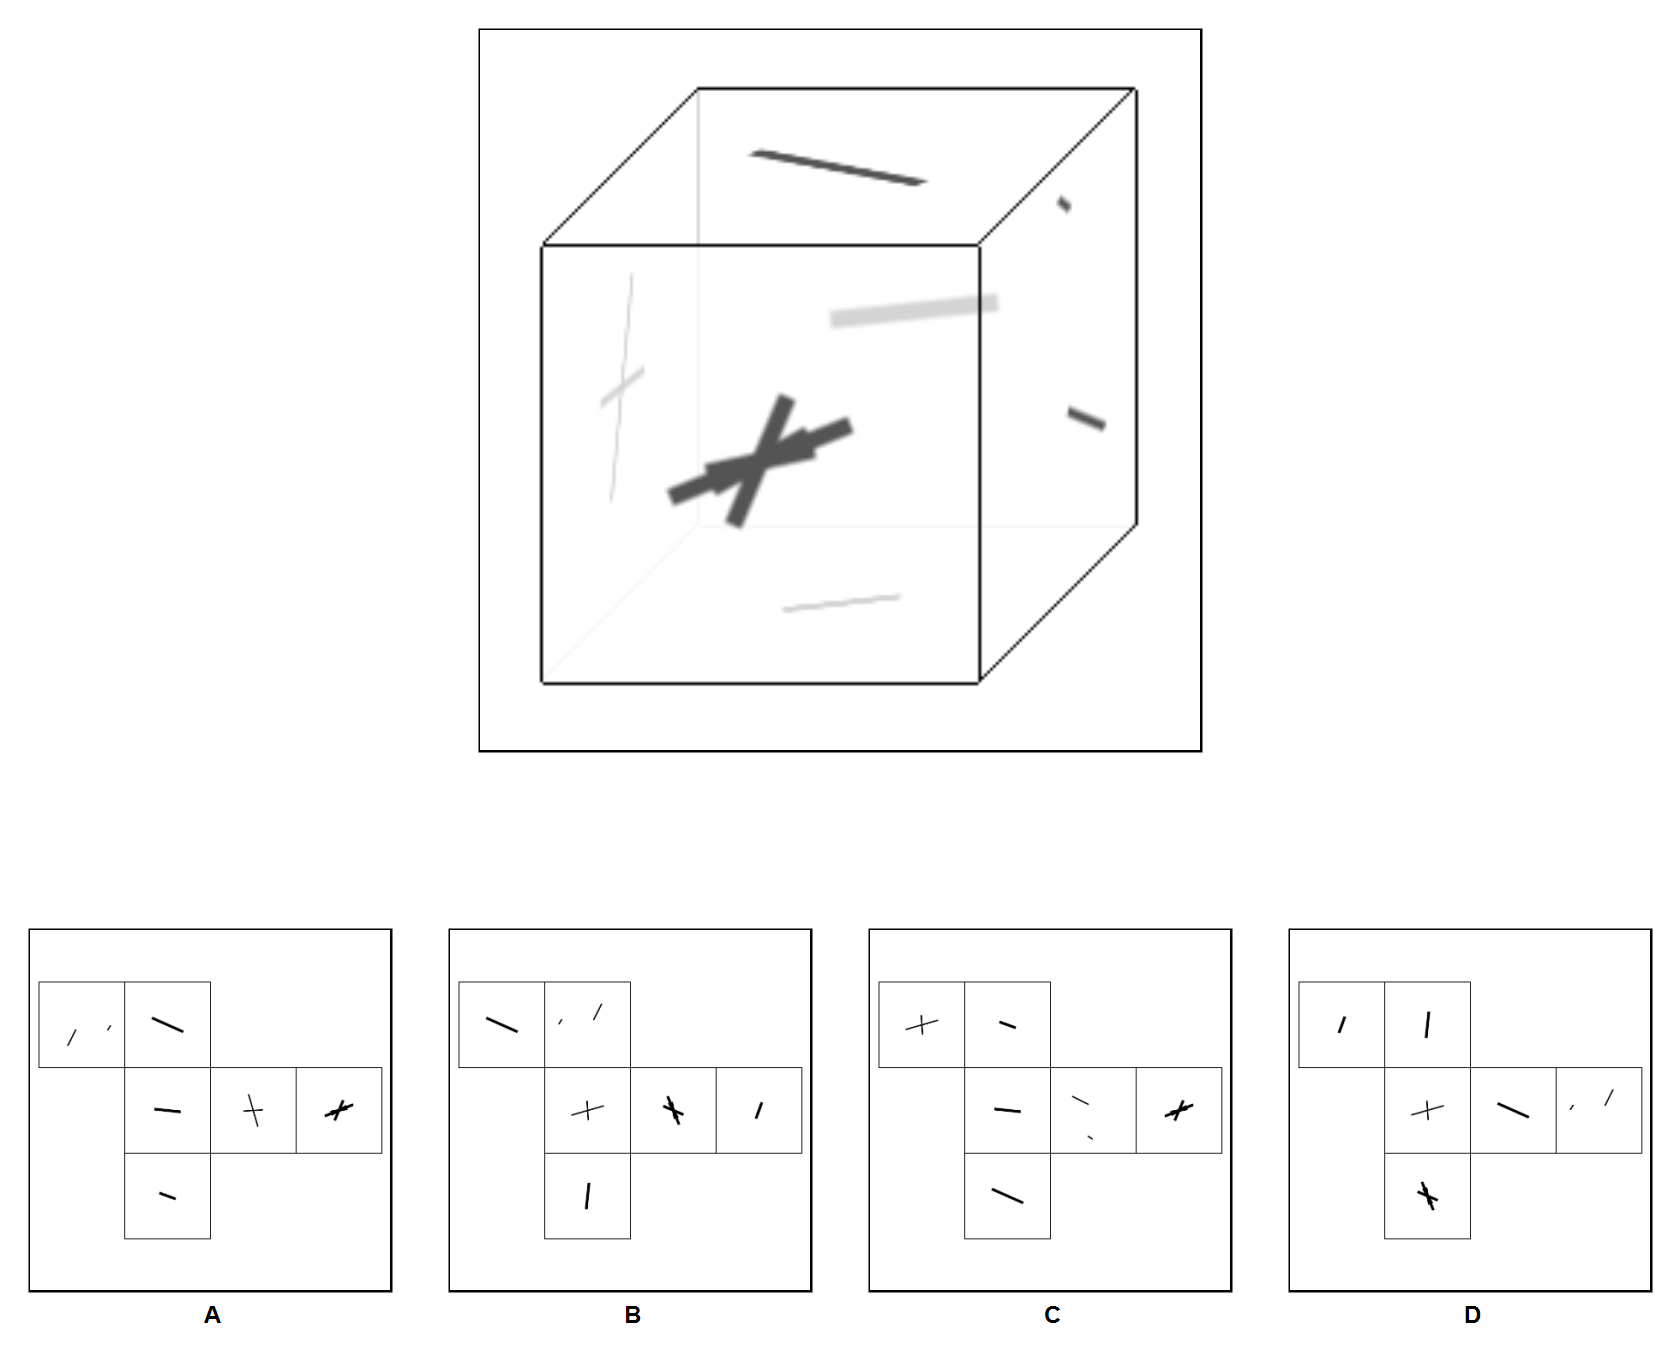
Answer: B